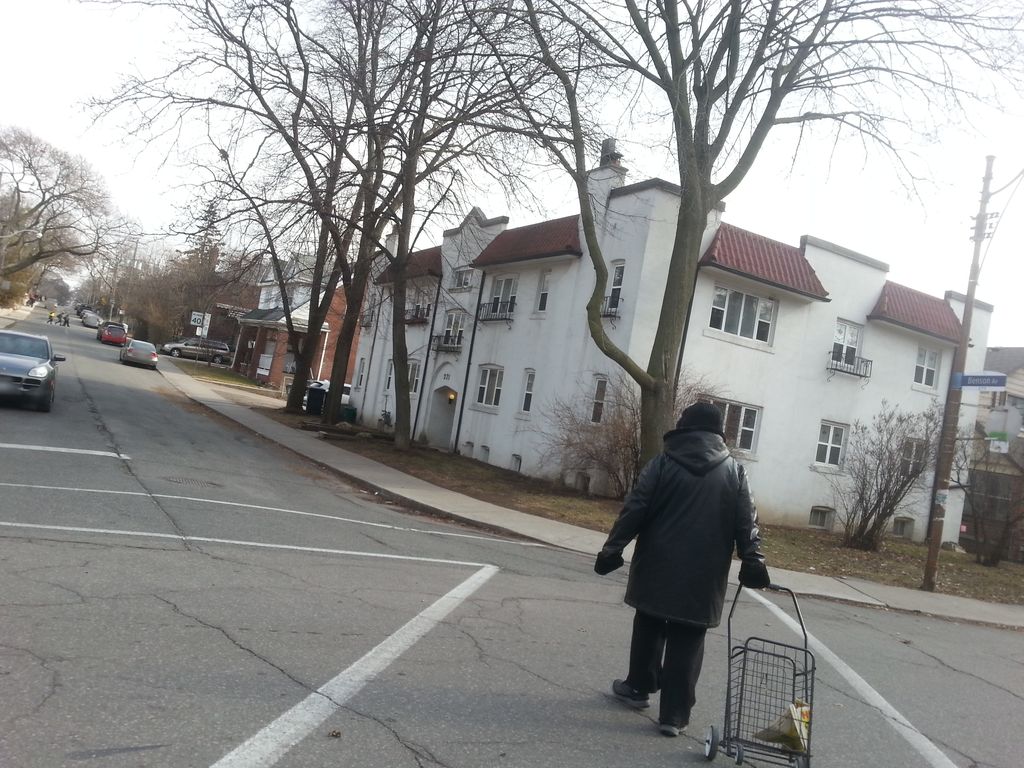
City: toronto